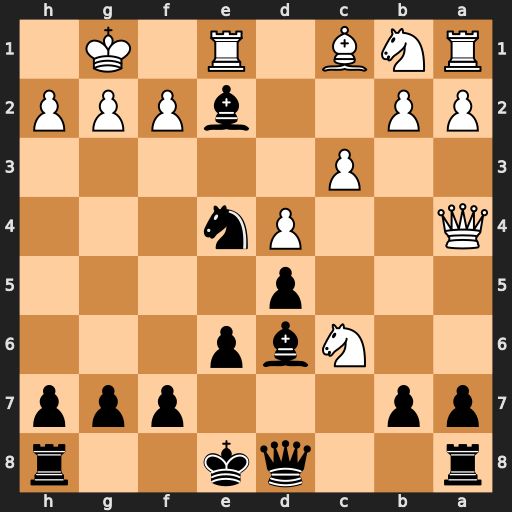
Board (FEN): r2qk2r/pp3ppp/2Nbp3/3p4/Q2Pn3/2P5/PP2bPPP/RNB1R1K1
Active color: b
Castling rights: kq
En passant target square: -
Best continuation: Bxh2+ Kxh2 Qh4+